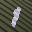
Label: 1